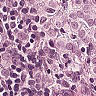
Metastatic tissue present: yes